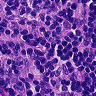
Metastatic tissue present: no